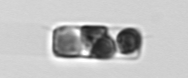
Label: Guinardia_delicatula_TAG_internal_parasite